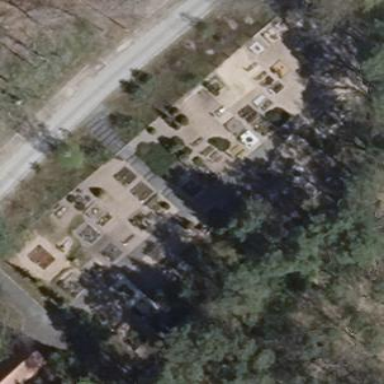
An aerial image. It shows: Cemetery.